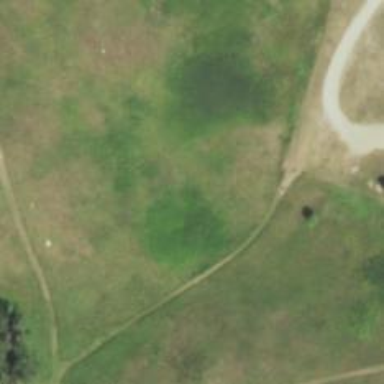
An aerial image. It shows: Bridleway.